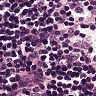
Metastatic tissue present: no